Question: This is a gender check button.

'''
<EditText
android:id="@+id/txtSex"
android:layout_width="wrap_content"
android:layout_height="wrap_content"
android:layout_marginRight="29dp"
android:layout_weight="1"
android:ems="10"
android:inputType="textPersonName"
android:text=""/>
'''
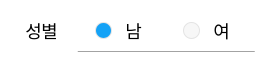
Answer: Try this way
'''
<?xml version="1.0" encoding="utf-8"?>
<LinearLayout xmlns:android="http://schemas.android.com/apk/res/android"
android:layout_width="match_parent"
android:layout_height="wrap_content"
android:gravity="center"
android:orientation="horizontal">
<TextView
android:layout_width="wrap_content"
android:layout_height="wrap_content"
android:text="Select Gender" />
<LinearLayout
android:layout_width="match_parent"
android:layout_height="wrap_content"
android:layout_marginStart="10dp"
android:orientation="vertical">
<RadioGroup
android:layout_width="250dp"
android:layout_height="wrap_content"
android:gravity="center"
android:orientation="horizontal">
<RadioButton
android:layout_width="wrap_content"
android:layout_height="wrap_content"
android:layout_margin="5dp"
android:text="Male" />
<RadioButton
android:layout_width="wrap_content"
android:layout_height="wrap_content"
android:layout_margin="5dp"
android:text="Female" />
</RadioGroup>
<View
android:layout_width="250dp"
android:layout_height="2dp"
android:background="@android:color/black" />
</LinearLayout>
</LinearLayout>
'''
<URL>